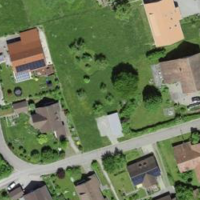
EUNIS habitat code: 55
Species observed at this site:
Dipsacus fullonum